Question: If you will look at this image:

The blue numbers represent the tab index property that I have for the controls. My problem is that when I put the focus on the first textbox control and start hitting TAB it goes from index 0 to 1 to 5 and skips the three controls that are in the group box.
How can I set this up so that when I put the focus on the first text box (index 0) and continue to TAB it will cycle straight from controls 0 to 5 without skipping over the controls in the group box?
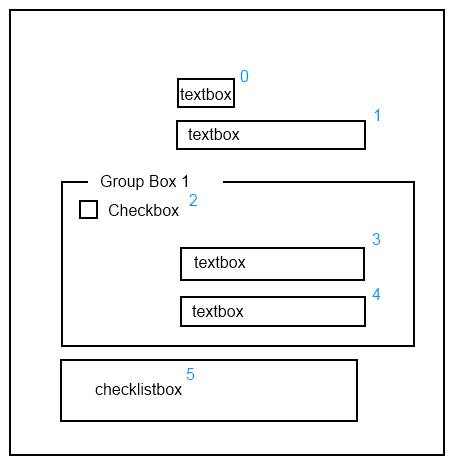
Answer: In Visual Studio open your windows forms designer. Go to menu 'View' and then use 'Tab Order'.
Here you will see the tree-like control order.
Just click the controls in the order you want to have.